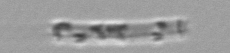
Label: Cerataulina_pelagica